Field crop: maize
Growth stage: 2
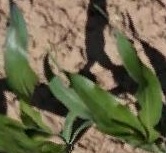
Species: maize